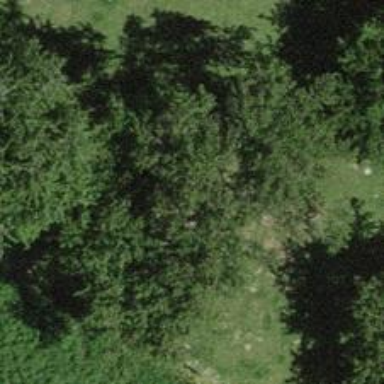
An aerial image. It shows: Agricultural area with deciduous broadleaved trees.